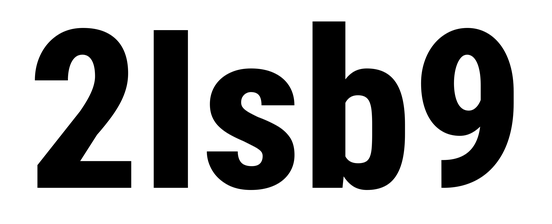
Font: Roboto_Condensed_ExtraBold